【题型】解答题　【知识点】立体几何　【难度】easy
如图，四棱锥 $S - ABCD$ 的底面是正方形，$SD$ 垂直于底面 $ABCD$，$E$ 为 $SC$的中点，$SD = AD$，$O$ 为 $BD$ 中点．

(1)求证：$SA // $ 平面 $BDE$；\\
(2)若 $AB = SD = 2$，求直线 $EO$ 与平面 $BCD$ 所成的角．
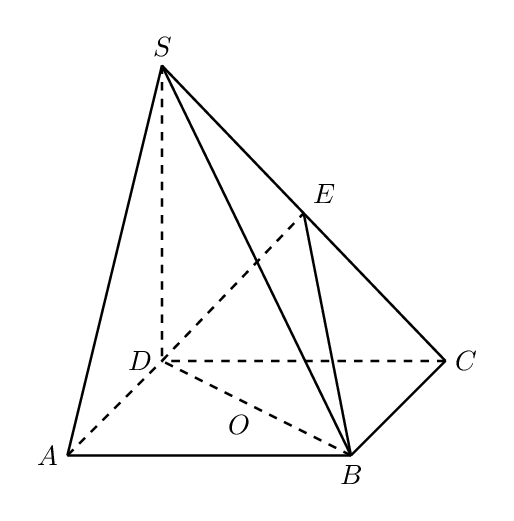
【解答】
【答案】(1)证明见解析；\\
(2)$\frac{\pi}{4}$\\
【知识点】证明线面平行、求线线面角\\
【分析】（1）连结 $AC$ 交 $BD$ 于 $O$，连接 $OE$，推导出 $OE // SA$，利用线面平行判定定理证明 $SA // $ 平面 $BDE$；\\
（2）根据 $EO // SA$，可得直线 $EO$ 与平面 $BCD$ 所成的角等于直线 $SA$ 与平面 $BCD$ 所成的角，可得 $\angle SAD$ 为直线 $SA$ 与平面 $BCD$ 所成的角，利用直角三角形中易求．\\
【详解】（1）

连结 $AC$，交 $BD$ 于 $O$，连结 $OE$，\\
$\because$ 四棱锥 $S-ABCD$ 的底面是边长为 1 的正方形，\\
$\therefore O$ 是 $AC$ 的中点，$\because E$ 为 $SC$ 的中点，$\therefore OE // SA$，\\
$\because OE \subset$ 平面 $BDE$，$SA \not\subset$ 平面 $BDE$，$\therefore SA // $ 平面 $BDE$；\\
（2）$\because EO // SA$，$\therefore$ 直线 $EO$ 与平面 $BCD$ 所成的角等于直线 $SA$ 与平面 $BCD$ 所成的角，\\
$\because SD \perp$ 底面 $ABCD$，$\therefore \angle SAD$ 为直线 $SA$ 与平面 $BCD$ 所成的角，\\
$\because AB = SD = 2$，$\therefore \angle SAD = 45^\circ$，\\
$\therefore$ 直线 $EO$ 与平面 $BCD$ 所成的角等于 $\frac{\pi}{4}$．
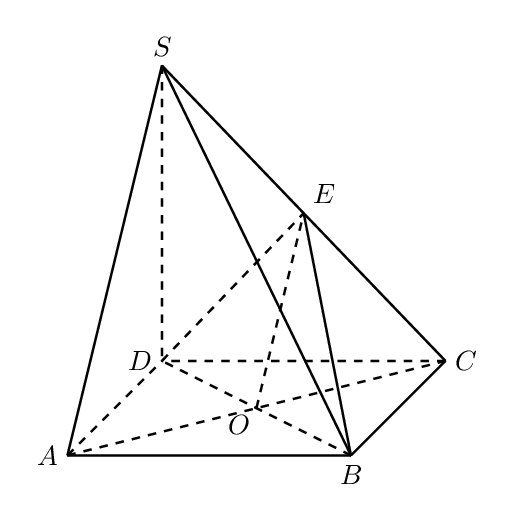